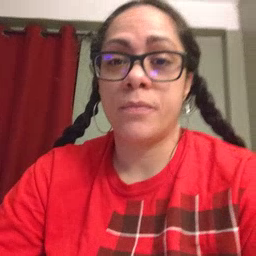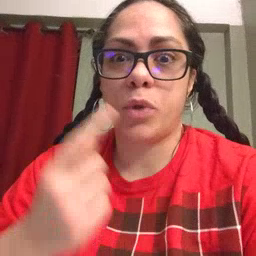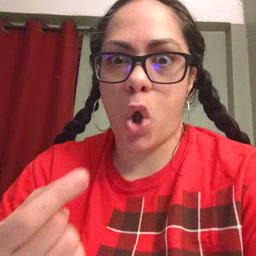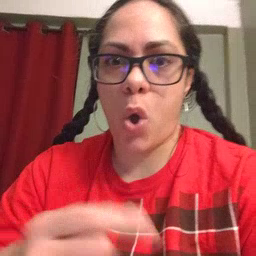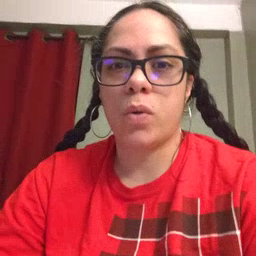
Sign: go